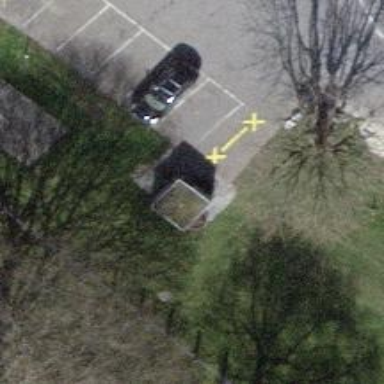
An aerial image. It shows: Toilets are available here.